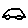
Label: car